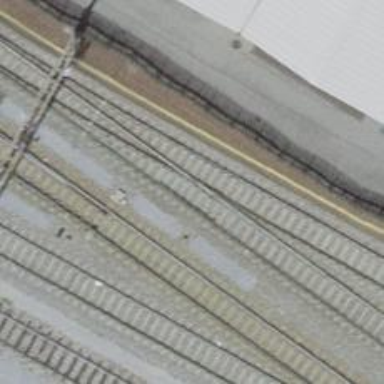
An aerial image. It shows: Rail yard with electrified rails and single track.